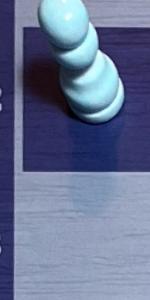
Label: Empty